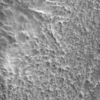
Label: not_dusty